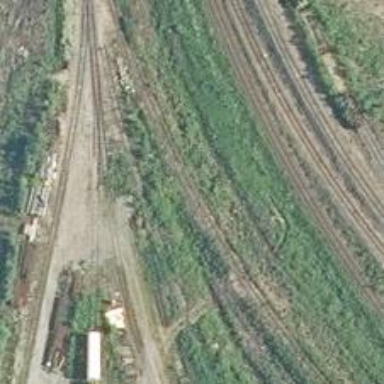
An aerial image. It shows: Railway yard in service.